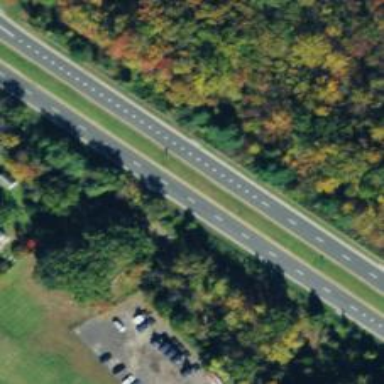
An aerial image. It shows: Trunk link highway with asphalt surface.